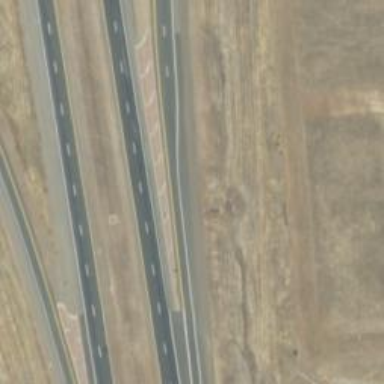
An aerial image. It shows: Trunk link highway.